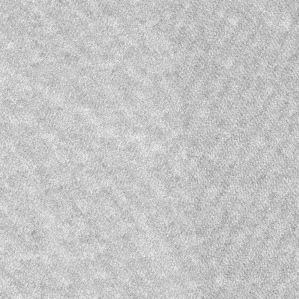
Label: frost